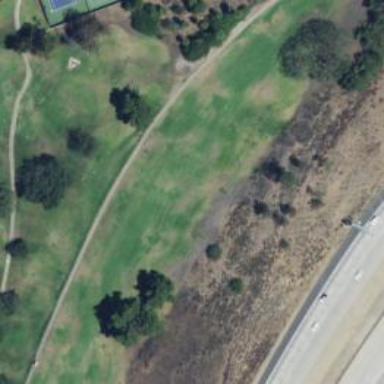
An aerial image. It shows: Golf fairway in the image.